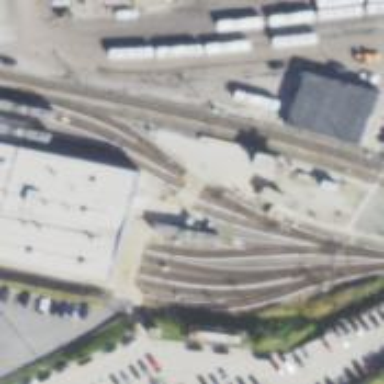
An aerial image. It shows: Yard serving the electrified light rail system.